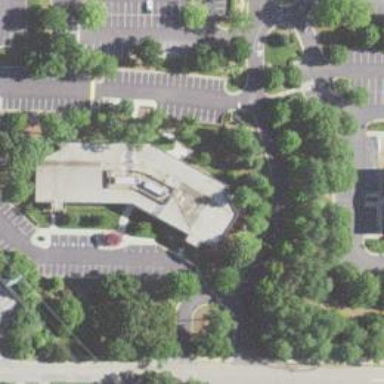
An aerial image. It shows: Commercial building.